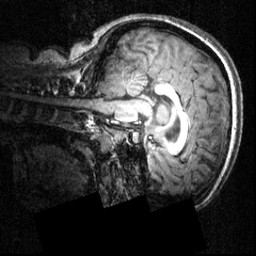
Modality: T1w
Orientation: sagittal
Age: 20
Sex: female
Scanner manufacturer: siemens
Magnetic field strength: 3.951 T
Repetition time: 1.5 s
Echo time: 0.00335 s